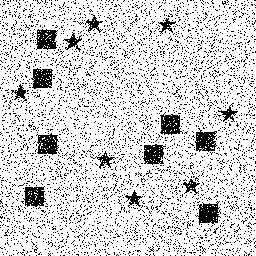
Squares: 8
Triangles: 0
Stars: 8
Total shapes: 16